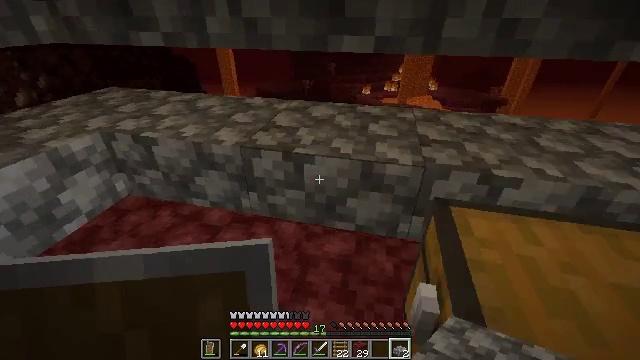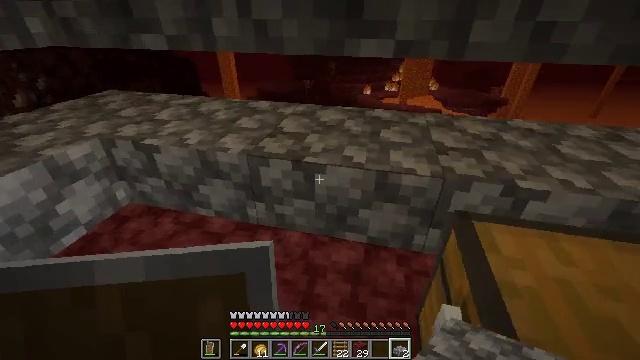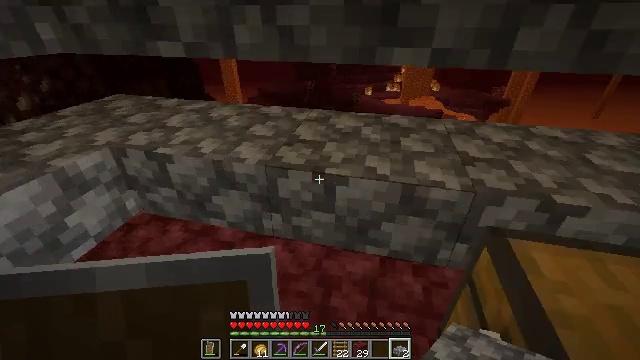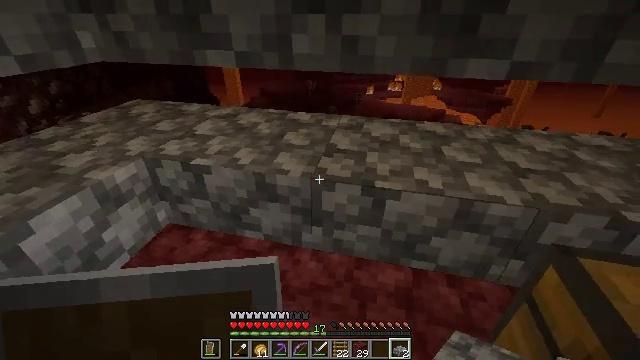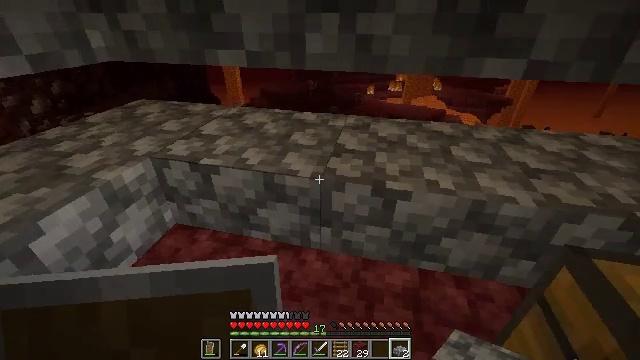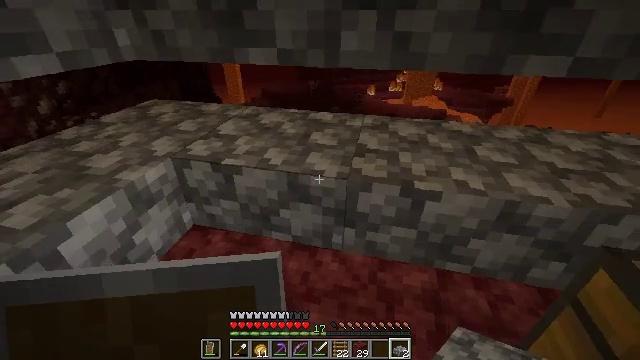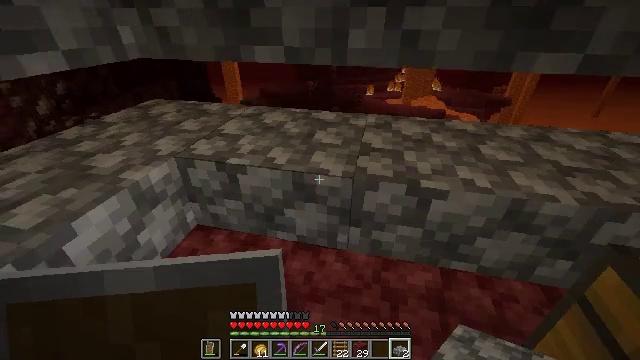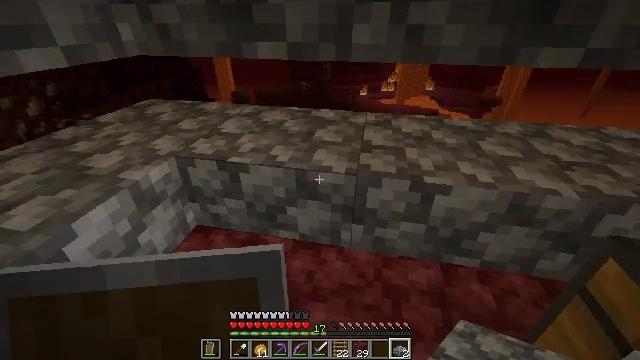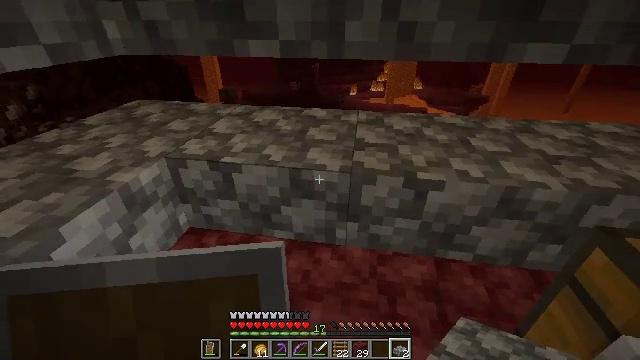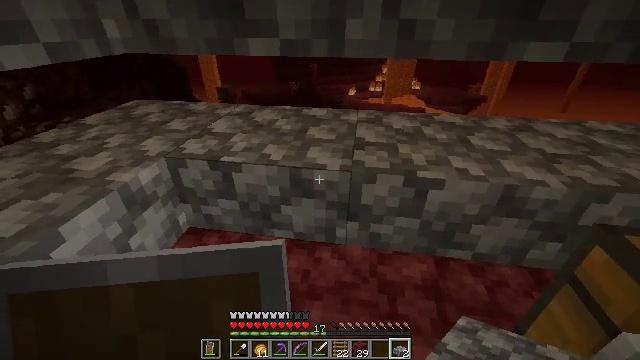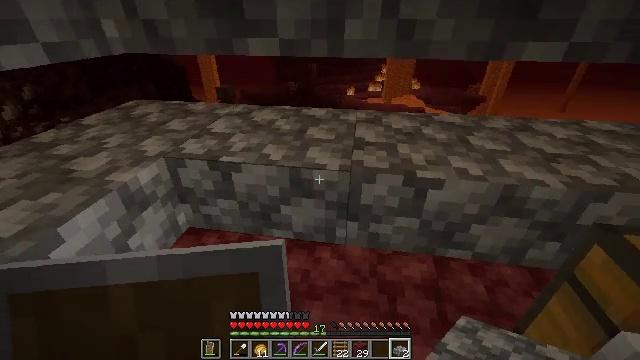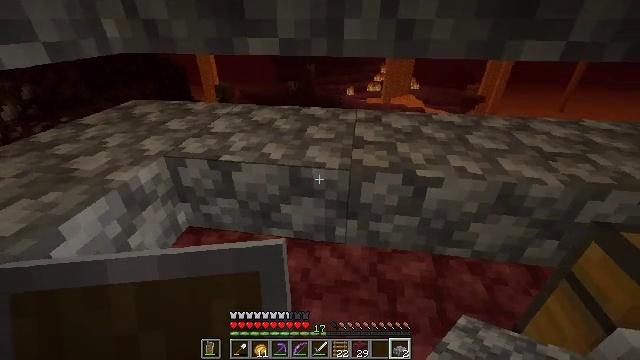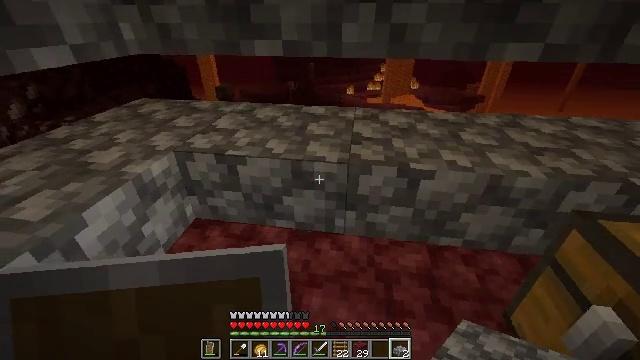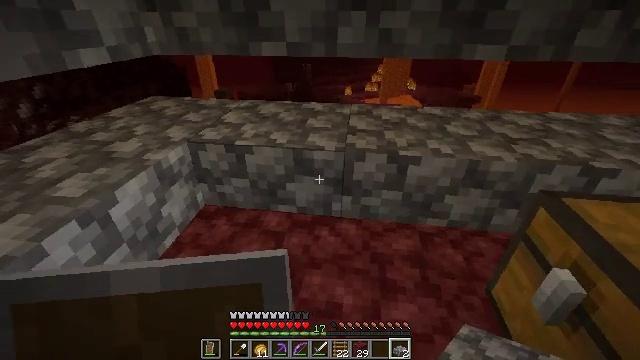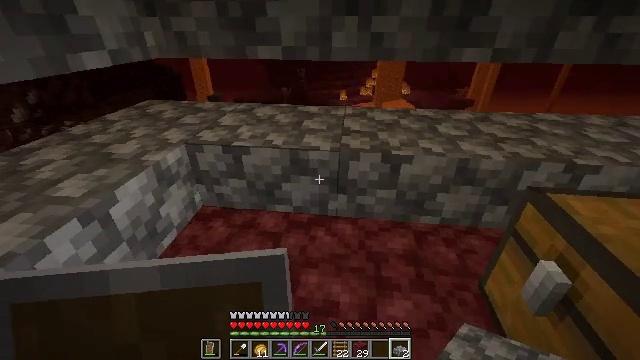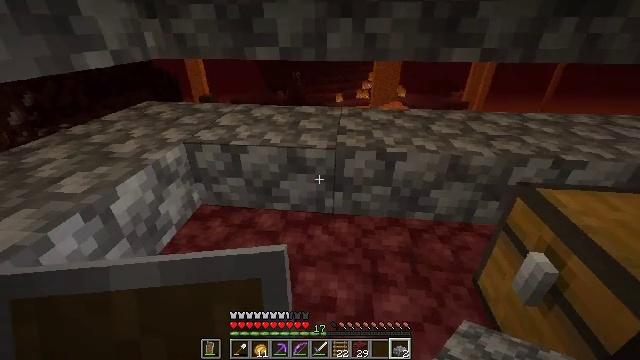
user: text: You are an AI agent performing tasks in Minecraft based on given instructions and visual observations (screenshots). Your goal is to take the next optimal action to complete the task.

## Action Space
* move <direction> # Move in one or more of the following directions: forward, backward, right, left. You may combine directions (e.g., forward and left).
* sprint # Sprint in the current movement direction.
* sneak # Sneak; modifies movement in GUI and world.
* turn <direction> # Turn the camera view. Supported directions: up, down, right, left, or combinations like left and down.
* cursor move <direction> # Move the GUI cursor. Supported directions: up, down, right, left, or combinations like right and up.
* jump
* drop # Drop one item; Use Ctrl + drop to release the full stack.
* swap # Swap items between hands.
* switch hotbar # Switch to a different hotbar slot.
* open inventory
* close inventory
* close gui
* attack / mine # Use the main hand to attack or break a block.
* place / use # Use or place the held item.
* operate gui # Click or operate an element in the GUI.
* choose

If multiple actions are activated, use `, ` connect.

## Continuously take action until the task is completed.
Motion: motion action
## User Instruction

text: Break the cobblestone slab to recycle it.
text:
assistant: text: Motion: move left
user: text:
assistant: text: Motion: move left
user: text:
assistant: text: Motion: move left
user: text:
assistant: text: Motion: no_op
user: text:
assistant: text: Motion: no_op
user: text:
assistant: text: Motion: no_op
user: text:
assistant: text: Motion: turn right
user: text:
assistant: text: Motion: turn right
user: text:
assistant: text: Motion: no_op
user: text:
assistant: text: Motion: no_op
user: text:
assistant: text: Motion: move back
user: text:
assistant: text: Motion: move back
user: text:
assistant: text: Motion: no_op
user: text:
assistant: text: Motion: turn right
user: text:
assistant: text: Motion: no_op
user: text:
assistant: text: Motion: no_op
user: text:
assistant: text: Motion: no_op
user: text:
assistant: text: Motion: turn down
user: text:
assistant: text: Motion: turn down
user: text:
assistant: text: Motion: turn down
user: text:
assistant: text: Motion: turn down
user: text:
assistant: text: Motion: no_op
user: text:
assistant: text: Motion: no_op
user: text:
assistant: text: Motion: no_op
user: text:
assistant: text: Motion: no_op
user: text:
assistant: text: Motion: no_op
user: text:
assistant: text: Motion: no_op
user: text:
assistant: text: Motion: no_op
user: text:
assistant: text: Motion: no_op
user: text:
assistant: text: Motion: no_op